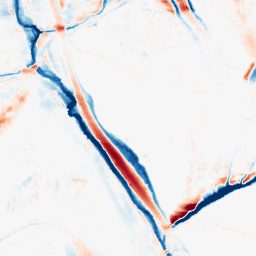
Category: morphological
Decomposition family: morphological_ellipse
Decomposition parameters: operation: average
width: 10
height: 30
Upsampling method: bilinear
Upsampling parameters: scale: 2
Upsampling scale: 2